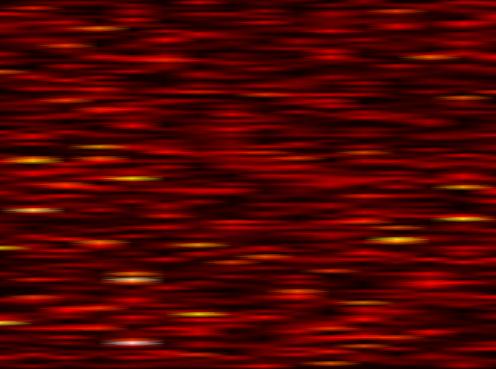
Label: FOFDM